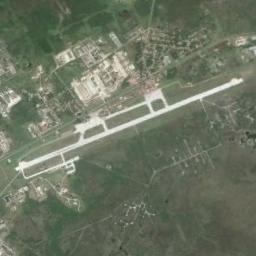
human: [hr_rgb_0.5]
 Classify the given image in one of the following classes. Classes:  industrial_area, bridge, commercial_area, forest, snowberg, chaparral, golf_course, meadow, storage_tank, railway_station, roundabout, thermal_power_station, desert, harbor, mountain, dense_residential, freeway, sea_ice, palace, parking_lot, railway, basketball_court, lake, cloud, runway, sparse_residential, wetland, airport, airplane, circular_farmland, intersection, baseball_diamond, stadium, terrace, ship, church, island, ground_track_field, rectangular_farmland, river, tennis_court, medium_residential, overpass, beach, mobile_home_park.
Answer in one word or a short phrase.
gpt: airport